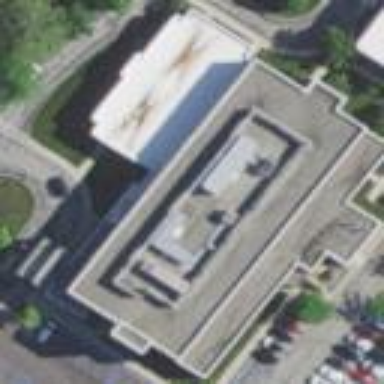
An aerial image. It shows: Hospital building.